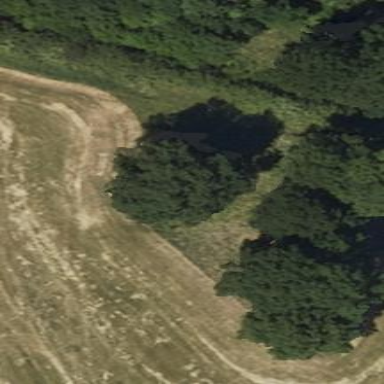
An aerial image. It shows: Woodland consisting of broadleaved trees.